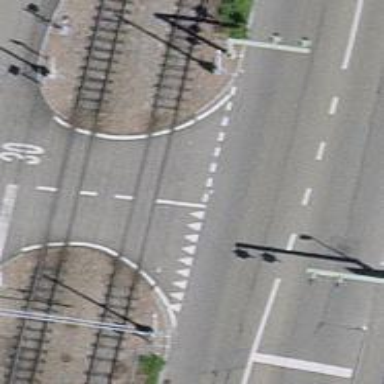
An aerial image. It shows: Level railway crossing with lights and double half barrier.